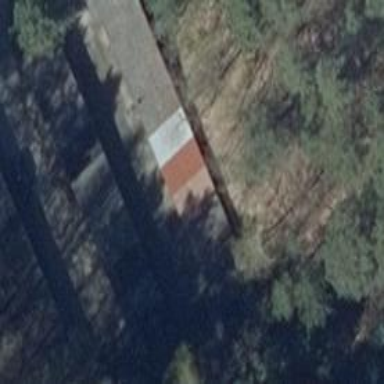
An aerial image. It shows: Group of garages.